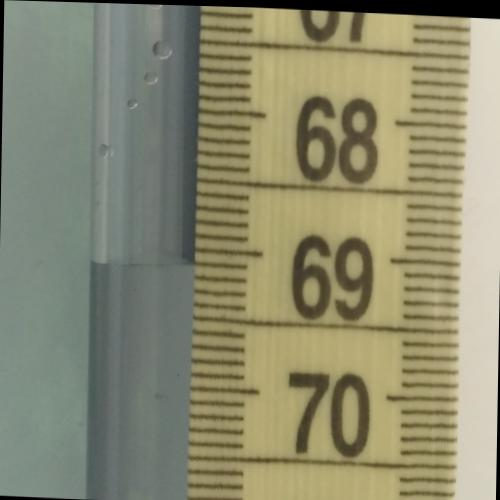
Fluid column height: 69.1 cm